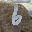
Label: 6